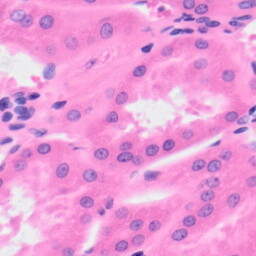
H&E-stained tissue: Kidney